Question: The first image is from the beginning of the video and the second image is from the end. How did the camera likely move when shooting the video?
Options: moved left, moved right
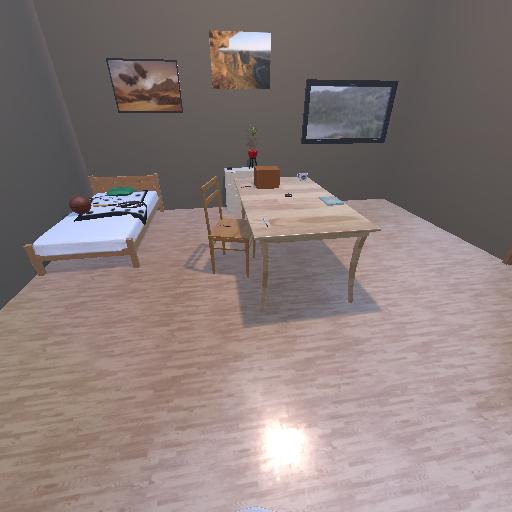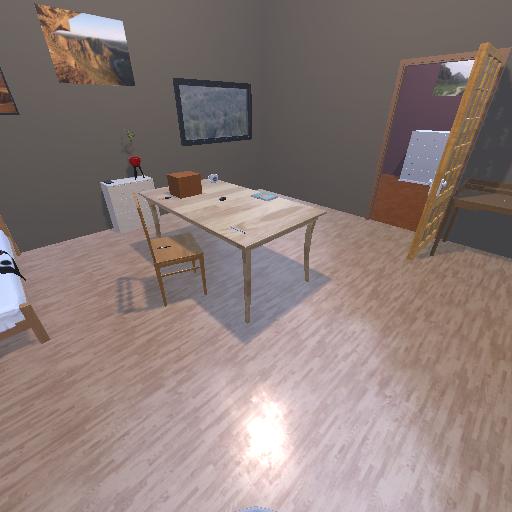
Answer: moved left